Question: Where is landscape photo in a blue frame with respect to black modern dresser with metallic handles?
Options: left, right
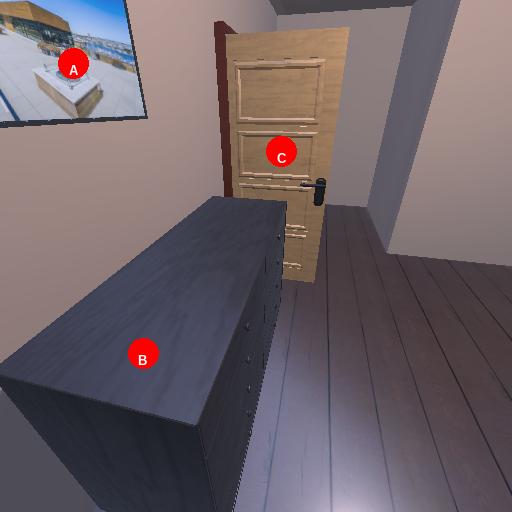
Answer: left